Question: I have a large PDF file, and host in PHP server.
The PDF is "fast web view" enabled. I want user see the page 1 asap the PDF is start loading.
Refer to the solution from : <URL>
I refer to the solution to build a demo.
'''
<?php
include_once('pdfbyteserve.php');
byteserve('pdf/sample_large.pdf');
?>
'''
It is working in Chrome and Firefox, it display the page 1 asap, and continue to load.
But the IE 8 display keep loading and loading, and finally display this error too:

I understand this may the Adobe Reader problem, can I fix it? because most of my user is using IE 8 + Adobe Reader XI.
---
I have no idea what is going on, I am a fool in web development.
anyway I compare the apache log between IE and Chrome.
---
apache access log when IE request the page.
'''
::1 - - [16/Jul/2014:10:58:07 +0800] "GET /PhpProject1/index.php HTTP/1.1" 206 24821 "-" "Mozilla/4.0 (compatible; MSIE 7.0; Windows NT 6.1; Trident/4.0; SLCC2; .NET CLR 2.0.50727; .NET CLR 3.5.30729; .NET CLR 3.0.30729; Media Center PC 6.0; InfoPath.3)"
::1 - - [16/Jul/2014:10:58:07 +0800] "GET /PhpProject1/index.php HTTP/1.1" <PHONE> "-" "Mozilla/4.0 (compatible; MSIE 7.0; Windows NT 6.1; Trident/4.0; SLCC2; .NET CLR 2.0.50727; .NET CLR 3.5.30729; .NET CLR 3.0.30729; Media Center PC 6.0; InfoPath.3)"
::1 - - [16/Jul/2014:10:58:07 +0800] "GET /PhpProject1/index.php HTTP/1.1" 206 16392 "-" "Mozilla/4.0 (compatible; MSIE 7.0; Windows NT 6.1; Trident/4.0; SLCC2; .NET CLR 2.0.50727; .NET CLR 3.5.30729; .NET CLR 3.0.30729; Media Center PC 6.0; InfoPath.3)"
::1 - - [16/Jul/2014:10:58:07 +0800] "GET /PhpProject1/index.php HTTP/1.1" <PHONE> "-" "Mozilla/4.0 (compatible; MSIE 7.0; Windows NT 6.1; Trident/4.0; SLCC2; .NET CLR 2.0.50727; .NET CLR 3.5.30729; .NET CLR 3.0.30729; Media Center PC 6.0; InfoPath.3)"
::1 - - [16/Jul/2014:10:58:07 +0800] "GET /PhpProject1/index.php HTTP/1.1" <PHONE> "-" "Mozilla/4.0 (compatible; MSIE 7.0; Windows NT 6.1; Trident/4.0; SLCC2; .NET CLR 2.0.50727; .NET CLR 3.5.30729; .NET CLR 3.0.30729; Media Center PC 6.0; InfoPath.3)"
::1 - - [16/Jul/2014:10:58:07 +0800] "GET /PhpProject1/index.php HTTP/1.1" 206 16392 "-" "Mozilla/4.0 (compatible; MSIE 7.0; Windows NT 6.1; Trident/4.0; SLCC2; .NET CLR 2.0.50727; .NET CLR 3.5.30729; .NET CLR 3.0.30729; Media Center PC 6.0; InfoPath.3)"
::1 - - [16/Jul/2014:10:58:07 +0800] "GET /PhpProject1/index.php HTTP/1.1" 206 16392 "-" "Mozilla/4.0 (compatible; MSIE 7.0; Windows NT 6.1; Trident/4.0; SLCC2; .NET CLR 2.0.50727; .NET CLR 3.5.30729; .NET CLR 3.0.30729; Media Center PC 6.0; InfoPath.3)"
::1 - - [16/Jul/2014:10:58:07 +0800] "GET /PhpProject1/index.php HTTP/1.1" 206 14344 "-" "Mozilla/4.0 (compatible; MSIE 7.0; Windows NT 6.1; Trident/4.0; SLCC2; .NET CLR 2.0.50727; .NET CLR 3.5.30729; .NET CLR 3.0.30729; Media Center PC 6.0; InfoPath.3)"
::1 - - [16/Jul/2014:10:58:07 +0800] "GET /PhpProject1/index.php HTTP/1.1" 206 13832 "-" "Mozilla/4.0 (compatible; MSIE 7.0; Windows NT 6.1; Trident/4.0; SLCC2; .NET CLR 2.0.50727; .NET CLR 3.5.30729; .NET CLR 3.0.30729; Media Center PC 6.0; InfoPath.3)"
::1 - - [16/Jul/2014:10:58:07 +0800] "GET /PhpProject1/index.php HTTP/1.1" 206 16392 "-" "Mozilla/4.0 (compatible; MSIE 7.0; Windows NT 6.1; Trident/4.0; SLCC2; .NET CLR 2.0.50727; .NET CLR 3.5.30729; .NET CLR 3.0.30729; Media Center PC 6.0; InfoPath.3)"
::1 - - [16/Jul/2014:10:58:07 +0800] "GET /PhpProject1/index.php HTTP/1.1" 206 16392 "-" "Mozilla/4.0 (compatible; MSIE 7.0; Windows NT 6.1; Trident/4.0; SLCC2; .NET CLR 2.0.50727; .NET CLR 3.5.30729; .NET CLR 3.0.30729; Media Center PC 6.0; InfoPath.3)"
::1 - - [16/Jul/2014:10:58:07 +0800] "GET /PhpProject1/index.php HTTP/1.1" 206 16392 "-" "Mozilla/4.0 (compatible; MSIE 7.0; Windows NT 6.1; Trident/4.0; SLCC2; .NET CLR 2.0.50727; .NET CLR 3.5.30729; .NET CLR 3.0.30729; Media Center PC 6.0; InfoPath.3)"
::1 - - [16/Jul/2014:10:58:07 +0800] "GET /PhpProject1/index.php HTTP/1.1" 206 16392 "-" "Mozilla/4.0 (compatible; MSIE 7.0; Windows NT 6.1; Trident/4.0; SLCC2; .NET CLR 2.0.50727; .NET CLR 3.5.30729; .NET CLR 3.0.30729; Media Center PC 6.0; InfoPath.3)"
::1 - - [16/Jul/2014:10:58:07 +0800] "GET /PhpProject1/index.php HTTP/1.1" <PHONE> "-" "Mozilla/4.0 (compatible; MSIE 7.0; Windows NT 6.1; Trident/4.0; SLCC2; .NET CLR 2.0.50727; .NET CLR 3.5.30729; .NET CLR 3.0.30729; Media Center PC 6.0; InfoPath.3)"
::1 - - [16/Jul/2014:10:58:07 +0800] "GET /PhpProject1/index.php HTTP/1.1" 206 16392 "-" "Mozilla/4.0 (compatible; MSIE 7.0; Windows NT 6.1; Trident/4.0; SLCC2; .NET CLR 2.0.50727; .NET CLR 3.5.30729; .NET CLR 3.0.30729; Media Center PC 6.0; InfoPath.3)"
::1 - - [16/Jul/2014:10:58:07 +0800] "GET /PhpProject1/index.php HTTP/1.1" 206 16392 "-" "Mozilla/4.0 (compatible; MSIE 7.0; Windows NT 6.1; Trident/4.0; SLCC2; .NET CLR 2.0.50727; .NET CLR 3.5.30729; .NET CLR 3.0.30729; Media Center PC 6.0; InfoPath.3)"
::1 - - [16/Jul/2014:10:58:07 +0800] "GET /PhpProject1/index.php HTTP/1.1" <PHONE> "-" "Mozilla/4.0 (compatible; MSIE 7.0; Windows NT 6.1; Trident/4.0; SLCC2; .NET CLR 2.0.50727; .NET CLR 3.5.30729; .NET CLR 3.0.30729; Media Center PC 6.0; InfoPath.3)"
::1 - - [16/Jul/2014:10:58:07 +0800] "GET /PhpProject1/index.php HTTP/1.1" 206 16392 "-" "Mozilla/4.0 (compatible; MSIE 7.0; Windows NT 6.1; Trident/4.0; SLCC2; .NET CLR 2.0.50727; .NET CLR 3.5.30729; .NET CLR 3.0.30729; Media Center PC 6.0; InfoPath.3)"
::1 - - [16/Jul/2014:10:58:07 +0800] "GET /PhpProject1/index.php HTTP/1.1" 206 16392 "-" "Mozilla/4.0 (compatible; MSIE 7.0; Windows NT 6.1; Trident/4.0; SLCC2; .NET CLR 2.0.50727; .NET CLR 3.5.30729; .NET CLR 3.0.30729; Media Center PC 6.0; InfoPath.3)"
::1 - - [16/Jul/2014:10:58:05 +0800] "GET /PhpProject1/index.php HTTP/1.1" 200 <PHONE> "-" "Mozilla/4.0 (compatible; MSIE 7.0; Windows NT 6.1; Trident/4.0; SLCC2; .NET CLR 2.0.50727; .NET CLR 3.5.30729; .NET CLR 3.0.30729; Media Center PC 6.0; InfoPath.3)"
::1 - - [16/Jul/2014:10:58:07 +0800] "GET /PhpProject1/index.php HTTP/1.1" <PHONE> "-" "Mozilla/4.0 (compatible; MSIE 7.0; Windows NT 6.1; Trident/4.0; SLCC2; .NET CLR 2.0.50727; .NET CLR 3.5.30729; .NET CLR 3.0.30729; Media Center PC 6.0; InfoPath.3)"
::1 - - [16/Jul/2014:10:58:07 +0800] "GET /PhpProject1/index.php HTTP/1.1" 206 16392 "-" "Mozilla/4.0 (compatible; MSIE 7.0; Windows NT 6.1; Trident/4.0; SLCC2; .NET CLR 2.0.50727; .NET CLR 3.5.30729; .NET CLR 3.0.30729; Media Center PC 6.0; InfoPath.3)"
::1 - - [16/Jul/2014:10:58:07 +0800] "GET /PhpProject1/index.php HTTP/1.1" 206 16392 "-" "Mozilla/4.0 (compatible; MSIE 7.0; Windows NT 6.1; Trident/4.0; SLCC2; .NET CLR 2.0.50727; .NET CLR 3.5.30729; .NET CLR 3.0.30729; Media Center PC 6.0; InfoPath.3)"
::1 - - [16/Jul/2014:10:58:07 +0800] "GET /PhpProject1/index.php HTTP/1.1" 206 16392 "-" "Mozilla/4.0 (compatible; MSIE 7.0; Windows NT 6.1; Trident/4.0; SLCC2; .NET CLR 2.0.50727; .NET CLR 3.5.30729; .NET CLR 3.0.30729; Media Center PC 6.0; InfoPath.3)"
::1 - - [16/Jul/2014:10:58:07 +0800] "GET /PhpProject1/index.php HTTP/1.1" <PHONE> "-" "Mozilla/4.0 (compatible; MSIE 7.0; Windows NT 6.1; Trident/4.0; SLCC2; .NET CLR 2.0.50727; .NET CLR 3.5.30729; .NET CLR 3.0.30729; Media Center PC 6.0; InfoPath.3)"
::1 - - [16/Jul/2014:10:58:07 +0800] "GET /PhpProject1/index.php HTTP/1.1" <PHONE> "-" "Mozilla/4.0 (compatible; MSIE 7.0; Windows NT 6.1; Trident/4.0; SLCC2; .NET CLR 2.0.50727; .NET CLR 3.5.30729; .NET CLR 3.0.30729; Media Center PC 6.0; InfoPath.3)"
::1 - - [16/Jul/2014:10:58:07 +0800] "GET /PhpProject1/index.php HTTP/1.1" <PHONE> "-" "Mozilla/4.0 (compatible; MSIE 7.0; Windows NT 6.1; Trident/4.0; SLCC2; .NET CLR 2.0.50727; .NET CLR 3.5.30729; .NET CLR 3.0.30729; Media Center PC 6.0; InfoPath.3)"
::1 - - [16/Jul/2014:10:58:07 +0800] "GET /PhpProject1/index.php HTTP/1.1" 206 15368 "-" "Mozilla/4.0 (compatible; MSIE 7.0; Windows NT 6.1; Trident/4.0; SLCC2; .NET CLR 2.0.50727; .NET CLR 3.5.30729; .NET CLR 3.0.30729; Media Center PC 6.0; InfoPath.3)"
::1 - - [16/Jul/2014:10:58:07 +0800] "GET /PhpProject1/index.php HTTP/1.1" 206 16392 "-" "Mozilla/4.0 (compatible; MSIE 7.0; Windows NT 6.1; Trident/4.0; SLCC2; .NET CLR 2.0.50727; .NET CLR 3.5.30729; .NET CLR 3.0.30729; Media Center PC 6.0; InfoPath.3)"
::1 - - [16/Jul/2014:10:58:07 +0800] "GET /PhpProject1/index.php HTTP/1.1" <PHONE> "-" "Mozilla/4.0 (compatible; MSIE 7.0; Windows NT 6.1; Trident/4.0; SLCC2; .NET CLR 2.0.50727; .NET CLR 3.5.30729; .NET CLR 3.0.30729; Media Center PC 6.0; InfoPath.3)"
::1 - - [16/Jul/2014:10:58:07 +0800] "GET /PhpProject1/index.php HTTP/1.1" <PHONE> "-" "Mozilla/4.0 (compatible; MSIE 7.0; Windows NT 6.1; Trident/4.0; SLCC2; .NET CLR 2.0.50727; .NET CLR 3.5.30729; .NET CLR 3.0.30729; Media Center PC 6.0; InfoPath.3)"
::1 - - [16/Jul/2014:10:58:07 +0800] "GET /PhpProject1/index.php HTTP/1.1" 206 16392 "-" "Mozilla/4.0 (compatible; MSIE 7.0; Windows NT 6.1; Trident/4.0; SLCC2; .NET CLR 2.0.50727; .NET CLR 3.5.30729; .NET CLR 3.0.30729; Media Center PC 6.0; InfoPath.3)"
::1 - - [16/Jul/2014:10:58:07 +0800] "GET /PhpProject1/index.php HTTP/1.1" 206 16392 "-" "Mozilla/4.0 (compatible; MSIE 7.0; Windows NT 6.1; Trident/4.0; SLCC2; .NET CLR 2.0.50727; .NET CLR 3.5.30729; .NET CLR 3.0.30729; Media Center PC 6.0; InfoPath.3)"
::1 - - [16/Jul/2014:10:58:07 +0800] "GET /PhpProject1/index.php HTTP/1.1" <PHONE> "-" "Mozilla/4.0 (compatible; MSIE 7.0; Windows NT 6.1; Trident/4.0; SLCC2; .NET CLR 2.0.50727; .NET CLR 3.5.30729; .NET CLR 3.0.30729; Media Center PC 6.0; InfoPath.3)"
::1 - - [16/Jul/2014:10:58:07 +0800] "GET /PhpProject1/index.php HTTP/1.1" <PHONE> "-" "Mozilla/4.0 (compatible; MSIE 7.0; Windows NT 6.1; Trident/4.0; SLCC2; .NET CLR 2.0.50727; .NET CLR 3.5.30729; .NET CLR 3.0.30729; Media Center PC 6.0; InfoPath.3)"
::1 - - [16/Jul/2014:10:58:07 +0800] "GET /PhpProject1/index.php HTTP/1.1" 206 16392 "-" "Mozilla/4.0 (compatible; MSIE 7.0; Windows NT 6.1; Trident/4.0; SLCC2; .NET CLR 2.0.50727; .NET CLR 3.5.30729; .NET CLR 3.0.30729; Media Center PC 6.0; InfoPath.3)"
::1 - - [16/Jul/2014:10:58:07 +0800] "GET /PhpProject1/index.php HTTP/1.1" 206 16392 "-" "Mozilla/4.0 (compatible; MSIE 7.0; Windows NT 6.1; Trident/4.0; SLCC2; .NET CLR 2.0.50727; .NET CLR 3.5.30729; .NET CLR 3.0.30729; Media Center PC 6.0; InfoPath.3)"
::1 - - [16/Jul/2014:10:58:07 +0800] "GET /PhpProject1/index.php HTTP/1.1" <PHONE> "-" "Mozilla/4.0 (compatible; MSIE 7.0; Windows NT 6.1; Trident/4.0; SLCC2; .NET CLR 2.0.50727; .NET CLR 3.5.30729; .NET CLR 3.0.30729; Media Center PC 6.0; InfoPath.3)"
::1 - - [16/Jul/2014:10:58:07 +0800] "GET /PhpProject1/index.php HTTP/1.1" <PHONE> "-" "Mozilla/4.0 (compatible; MSIE 7.0; Windows NT 6.1; Trident/4.0; SLCC2; .NET CLR 2.0.50727; .NET CLR 3.5.30729; .NET CLR 3.0.30729; Media Center PC 6.0; InfoPath.3)"
::1 - - [16/Jul/2014:10:58:07 +0800] "GET /PhpProject1/index.php HTTP/1.1" 206 16392 "-" "Mozilla/4.0 (compatible; MSIE 7.0; Windows NT 6.1; Trident/4.0; SLCC2; .NET CLR 2.0.50727; .NET CLR 3.5.30729; .NET CLR 3.0.30729; Media Center PC 6.0; InfoPath.3)"
::1 - - [16/Jul/2014:10:58:07 +0800] "GET /PhpProject1/index.php HTTP/1.1" 206 16392 "-" "Mozilla/4.0 (compatible; MSIE 7.0; Windows NT 6.1; Trident/4.0; SLCC2; .NET CLR 2.0.50727; .NET CLR 3.5.30729; .NET CLR 3.0.30729; Media Center PC 6.0; InfoPath.3)"
::1 - - [16/Jul/2014:10:58:07 +0800] "GET /PhpProject1/index.php HTTP/1.1" <PHONE> "-" "Mozilla/4.0 (compatible; MSIE 7.0; Windows NT 6.1; Trident/4.0; SLCC2; .NET CLR 2.0.50727; .NET CLR 3.5.30729; .NET CLR 3.0.30729; Media Center PC 6.0; InfoPath.3)"
::1 - - [16/Jul/2014:10:58:07 +0800] "GET /PhpProject1/index.php HTTP/1.1" <PHONE> "-" "Mozilla/4.0 (compatible; MSIE 7.0; Windows NT 6.1; Trident/4.0; SLCC2; .NET CLR 2.0.50727; .NET CLR 3.5.30729; .NET CLR 3.0.30729; Media Center PC 6.0; InfoPath.3)"
::1 - - [16/Jul/2014:10:58:07 +0800] "GET /PhpProject1/index.php HTTP/1.1" <PHONE> "-" "Mozilla/4.0 (compatible; MSIE 7.0; Windows NT 6.1; Trident/4.0; SLCC2; .NET CLR 2.0.50727; .NET CLR 3.5.30729; .NET CLR 3.0.30729; Media Center PC 6.0; InfoPath.3)"
::1 - - [16/Jul/2014:10:58:07 +0800] "GET /PhpProject1/index.php HTTP/1.1" 206 16392 "-" "Mozilla/4.0 (compatible; MSIE 7.0; Windows NT 6.1; Trident/4.0; SLCC2; .NET CLR 2.0.50727; .NET CLR 3.5.30729; .NET CLR 3.0.30729; Media Center PC 6.0; InfoPath.3)"
::1 - - [16/Jul/2014:10:58:07 +0800] "GET /PhpProject1/index.php HTTP/1.1" 206 16392 "-" "Mozilla/4.0 (compatible; MSIE 7.0; Windows NT 6.1; Trident/4.0; SLCC2; .NET CLR 2.0.50727; .NET CLR 3.5.30729; .NET CLR 3.0.30729; Media Center PC 6.0; InfoPath.3)"
::1 - - [16/Jul/2014:10:58:07 +0800] "GET /PhpProject1/index.php HTTP/1.1" 206 520 "-" "Mozilla/4.0 (compatible; MSIE 7.0; Windows NT 6.1; Trident/4.0; SLCC2; .NET CLR 2.0.50727; .NET CLR 3.5.30729; .NET CLR 3.0.30729; Media Center PC 6.0; InfoPath.3)"
::1 - - [16/Jul/2014:10:58:07 +0800] "GET /PhpProject1/index.php HTTP/1.1" <PHONE> "-" "Mozilla/4.0 (compatible; MSIE 7.0; Windows NT 6.1; Trident/4.0; SLCC2; .NET CLR 2.0.50727; .NET CLR 3.5.30729; .NET CLR 3.0.30729; Media Center PC 6.0; InfoPath.3)"
::1 - - [16/Jul/2014:10:58:07 +0800] "GET /PhpProject1/index.php HTTP/1.1" <PHONE> "-" "Mozilla/4.0 (compatible; MSIE 7.0; Windows NT 6.1; Trident/4.0; SLCC2; .NET CLR 2.0.50727; .NET CLR 3.5.30729; .NET CLR 3.0.30729; Media Center PC 6.0; InfoPath.3)"
::1 - - [16/Jul/2014:10:58:07 +0800] "GET /PhpProject1/index.php HTTP/1.1" 206 16392 "-" "Mozilla/4.0 (compatible; MSIE 7.0; Windows NT 6.1; Trident/4.0; SLCC2; .NET CLR 2.0.50727; .NET CLR 3.5.30729; .NET CLR 3.0.30729; Media Center PC 6.0; InfoPath.3)"
::1 - - [16/Jul/2014:10:58:07 +0800] "GET /PhpProject1/index.php HTTP/1.1" 206 16392 "-" "Mozilla/4.0 (compatible; MSIE 7.0; Windows NT 6.1; Trident/4.0; SLCC2; .NET CLR 2.0.50727; .NET CLR 3.5.30729; .NET CLR 3.0.30729; Media Center PC 6.0; InfoPath.3)"
::1 - - [16/Jul/2014:10:58:07 +0800] "GET /PhpProject1/index.php HTTP/1.1" <PHONE> "-" "Mozilla/4.0 (compatible; MSIE 7.0; Windows NT 6.1; Trident/4.0; SLCC2; .NET CLR 2.0.50727; .NET CLR 3.5.30729; .NET CLR 3.0.30729; Media Center PC 6.0; InfoPath.3)"
::1 - - [16/Jul/2014:10:58:07 +0800] "GET /PhpProject1/index.php HTTP/1.1" 206 16392 "-" "Mozilla/4.0 (compatible; MSIE 7.0; Windows NT 6.1; Trident/4.0; SLCC2; .NET CLR 2.0.50727; .NET CLR 3.5.30729; .NET CLR 3.0.30729; Media Center PC 6.0; InfoPath.3)"
'''
---
apache access log when Chrome request the page.
'''
::1 - - [16/Jul/2014:11:08:12 +0800] "GET /PhpProject1/index.php HTTP/1.1" 200 <PHONE> "-" "Mozilla/5.0 (Windows NT 6.1) AppleWebKit/537.36 (KHTML, like Gecko) Chrome/35.0.1916.153 Safari/537.36"
::1 - - [16/Jul/2014:11:08:19 +0800] "GET /PhpProject1/index.php HTTP/1.1" 206 32776 "http://localhost/PhpProject1/index.php" "Mozilla/5.0 (Windows NT 6.1) AppleWebKit/537.36 (KHTML, like Gecko) Chrome/35.0.1916.153 Safari/537.36"
::1 - - [16/Jul/2014:11:08:19 +0800] "GET /PhpProject1/index.php HTTP/1.1" <PHONE> "http://localhost/PhpProject1/index.php" "Mozilla/5.0 (Windows NT 6.1) AppleWebKit/537.36 (KHTML, like Gecko) Chrome/35.0.1916.153 Safari/537.36"
::1 - - [16/Jul/2014:11:08:19 +0800] "GET /PhpProject1/index.php HTTP/1.1" 206 32776 "http://localhost/PhpProject1/index.php" "Mozilla/5.0 (Windows NT 6.1) AppleWebKit/537.36 (KHTML, like Gecko) Chrome/35.0.1916.153 Safari/537.36"
::1 - - [16/Jul/2014:11:08:19 +0800] "GET /PhpProject1/index.php HTTP/1.1" 206 32776 "http://localhost/PhpProject1/index.php" "Mozilla/5.0 (Windows NT 6.1) AppleWebKit/537.36 (KHTML, like Gecko) Chrome/35.0.1916.153 Safari/537.36"
::1 - - [16/Jul/2014:11:08:21 +0800] "GET /PhpProject1/index.php HTTP/1.1" 206 32776 "http://localhost/PhpProject1/index.php" "Mozilla/5.0 (Windows NT 6.1) AppleWebKit/537.36 (KHTML, like Gecko) Chrome/35.0.1916.153 Safari/537.36"
::1 - - [16/Jul/2014:11:08:21 +0800] "GET /PhpProject1/index.php HTTP/1.1" 206 32776 "http://localhost/PhpProject1/index.php" "Mozilla/5.0 (Windows NT 6.1) AppleWebKit/537.36 (KHTML, like Gecko) Chrome/35.0.1916.153 Safari/537.36"
::1 - - [16/Jul/2014:11:08:21 +0800] "GET /PhpProject1/index.php HTTP/1.1" 206 32776 "http://localhost/PhpProject1/index.php" "Mozilla/5.0 (Windows NT 6.1) AppleWebKit/537.36 (KHTML, like Gecko) Chrome/35.0.1916.153 Safari/537.36"
::1 - - [16/Jul/2014:11:08:21 +0800] "GET /PhpProject1/index.php HTTP/1.1" 206 32776 "http://localhost/PhpProject1/index.php" "Mozilla/5.0 (Windows NT 6.1) AppleWebKit/537.36 (KHTML, like Gecko) Chrome/35.0.1916.153 Safari/537.36"
::1 - - [16/Jul/2014:11:08:21 +0800] "GET /PhpProject1/index.php HTTP/1.1" 206 32776 "http://localhost/PhpProject1/index.php" "Mozilla/5.0 (Windows NT 6.1) AppleWebKit/537.36 (KHTML, like Gecko) Chrome/35.0.1916.153 Safari/537.36"
::1 - - [16/Jul/2014:11:08:21 +0800] "GET /PhpProject1/index.php HTTP/1.1" 206 32776 "http://localhost/PhpProject1/index.php" "Mozilla/5.0 (Windows NT 6.1) AppleWebKit/537.36 (KHTML, like Gecko) Chrome/35.0.1916.153 Safari/537.36"
::1 - - [16/Jul/2014:11:08:21 +0800] "GET /PhpProject1/index.php HTTP/1.1" 206 32776 "http://localhost/PhpProject1/index.php" "Mozilla/5.0 (Windows NT 6.1) AppleWebKit/537.36 (KHTML, like Gecko) Chrome/35.0.1916.153 Safari/537.36"
::1 - - [16/Jul/2014:11:08:21 +0800] "GET /PhpProject1/index.php HTTP/1.1" 206 65544 "http://localhost/PhpProject1/index.php" "Mozilla/5.0 (Windows NT 6.1) AppleWebKit/537.36 (KHTML, like Gecko) Chrome/35.0.1916.153 Safari/537.36"
::1 - - [16/Jul/2014:11:08:21 +0800] "GET /PhpProject1/index.php HTTP/1.1" 206 65544 "http://localhost/PhpProject1/index.php" "Mozilla/5.0 (Windows NT 6.1) AppleWebKit/537.36 (KHTML, like Gecko) Chrome/35.0.1916.153 Safari/537.36"
::1 - - [16/Jul/2014:11:08:21 +0800] "GET /PhpProject1/index.php HTTP/1.1" 206 65544 "http://localhost/PhpProject1/index.php" "Mozilla/5.0 (Windows NT 6.1) AppleWebKit/537.36 (KHTML, like Gecko) Chrome/35.0.1916.153 Safari/537.36"
::1 - - [16/Jul/2014:11:08:21 +0800] "GET /PhpProject1/index.php HTTP/1.1" 206 65544 "http://localhost/PhpProject1/index.php" "Mozilla/5.0 (Windows NT 6.1) AppleWebKit/537.36 (KHTML, like Gecko) Chrome/35.0.1916.153 Safari/537.36"
::1 - - [16/Jul/2014:11:08:21 +0800] "GET /PhpProject1/index.php HTTP/1.1" 206 65544 "http://localhost/PhpProject1/index.php" "Mozilla/5.0 (Windows NT 6.1) AppleWebKit/537.36 (KHTML, like Gecko) Chrome/35.0.1916.153 Safari/537.36"
::1 - - [16/Jul/2014:11:08:21 +0800] "GET /PhpProject1/index.php HTTP/1.1" 206 65544 "http://localhost/PhpProject1/index.php" "Mozilla/5.0 (Windows NT 6.1) AppleWebKit/537.36 (KHTML, like Gecko) Chrome/35.0.1916.153 Safari/537.36"
::1 - - [16/Jul/2014:11:08:21 +0800] "GET /PhpProject1/index.php HTTP/1.1" 206 65544 "http://localhost/PhpProject1/index.php" "Mozilla/5.0 (Windows NT 6.1) AppleWebKit/537.36 (KHTML, like Gecko) Chrome/35.0.1916.153 Safari/537.36"
::1 - - [16/Jul/2014:11:08:21 +0800] "GET /PhpProject1/index.php HTTP/1.1" 206 65544 "http://localhost/PhpProject1/index.php" "Mozilla/5.0 (Windows NT 6.1) AppleWebKit/537.36 (KHTML, like Gecko) Chrome/35.0.1916.153 Safari/537.36"
::1 - - [16/Jul/2014:11:08:21 +0800] "GET /PhpProject1/index.php HTTP/1.1" 206 65544 "http://localhost/PhpProject1/index.php" "Mozilla/5.0 (Windows NT 6.1) AppleWebKit/537.36 (KHTML, like Gecko) Chrome/35.0.1916.153 Safari/537.36"
::1 - - [16/Jul/2014:11:08:21 +0800] "GET /PhpProject1/index.php HTTP/1.1" 206 65544 "http://localhost/PhpProject1/index.php" "Mozilla/5.0 (Windows NT 6.1) AppleWebKit/537.36 (KHTML, like Gecko) Chrome/35.0.1916.153 Safari/537.36"
::1 - - [16/Jul/2014:11:08:21 +0800] "GET /PhpProject1/index.php HTTP/1.1" 206 131080 "http://localhost/PhpProject1/index.php" "Mozilla/5.0 (Windows NT 6.1) AppleWebKit/537.36 (KHTML, like Gecko) Chrome/35.0.1916.153 Safari/537.36"
::1 - - [16/Jul/2014:11:08:21 +0800] "GET /PhpProject1/index.php HTTP/1.1" 206 131080 "http://localhost/PhpProject1/index.php" "Mozilla/5.0 (Windows NT 6.1) AppleWebKit/537.36 (KHTML, like Gecko) Chrome/35.0.1916.153 Safari/537.36"
::1 - - [16/Jul/2014:11:08:21 +0800] "GET /PhpProject1/index.php HTTP/1.1" 206 131080 "http://localhost/PhpProject1/index.php" "Mozilla/5.0 (Windows NT 6.1) AppleWebKit/537.36 (KHTML, like Gecko) Chrome/35.0.1916.153 Safari/537.36"
::1 - - [16/Jul/2014:11:08:21 +0800] "GET /PhpProject1/index.php HTTP/1.1" 206 131080 "http://localhost/PhpProject1/index.php" "Mozilla/5.0 (Windows NT 6.1) AppleWebKit/537.36 (KHTML, like Gecko) Chrome/35.0.1916.153 Safari/537.36"
::1 - - [16/Jul/2014:11:08:21 +0800] "GET /PhpProject1/index.php HTTP/1.1" 206 131080 "http://localhost/PhpProject1/index.php" "Mozilla/5.0 (Windows NT 6.1) AppleWebKit/537.36 (KHTML, like Gecko) Chrome/35.0.1916.153 Safari/537.36"
::1 - - [16/Jul/2014:11:08:21 +0800] "GET /PhpProject1/index.php HTTP/1.1" 206 131080 "http://localhost/PhpProject1/index.php" "Mozilla/5.0 (Windows NT 6.1) AppleWebKit/537.36 (KHTML, like Gecko) Chrome/35.0.1916.153 Safari/537.36"
::1 - - [16/Jul/2014:11:08:21 +0800] "GET /PhpProject1/index.php HTTP/1.1" 206 131080 "http://localhost/PhpProject1/index.php" "Mozilla/5.0 (Windows NT 6.1) AppleWebKit/537.36 (KHTML, like Gecko) Chrome/35.0.1916.153 Safari/537.36"
::1 - - [16/Jul/2014:11:08:21 +0800] "GET /PhpProject1/index.php HTTP/1.1" 206 131080 "http://localhost/PhpProject1/index.php" "Mozilla/5.0 (Windows NT 6.1) AppleWebKit/537.36 (KHTML, like Gecko) Chrome/35.0.1916.153 Safari/537.36"
::1 - - [16/Jul/2014:11:08:21 +0800] "GET /PhpProject1/index.php HTTP/1.1" 206 131080 "http://localhost/PhpProject1/index.php" "Mozilla/5.0 (Windows NT 6.1) AppleWebKit/537.36 (KHTML, like Gecko) Chrome/35.0.1916.153 Safari/537.36"
::1 - - [16/Jul/2014:11:08:21 +0800] "GET /PhpProject1/index.php HTTP/1.1" 206 131080 "http://localhost/PhpProject1/index.php" "Mozilla/5.0 (Windows NT 6.1) AppleWebKit/537.36 (KHTML, like Gecko) Chrome/35.0.1916.153 Safari/537.36"
::1 - - [16/Jul/2014:11:08:21 +0800] "GET /PhpProject1/index.php HTTP/1.1" 206 262152 "http://localhost/PhpProject1/index.php" "Mozilla/5.0 (Windows NT 6.1) AppleWebKit/537.36 (KHTML, like Gecko) Chrome/35.0.1916.153 Safari/537.36"
::1 - - [16/Jul/2014:11:08:21 +0800] "GET /PhpProject1/index.php HTTP/1.1" 206 262152 "http://localhost/PhpProject1/index.php" "Mozilla/5.0 (Windows NT 6.1) AppleWebKit/537.36 (KHTML, like Gecko) Chrome/35.0.1916.153 Safari/537.36"
::1 - - [16/Jul/2014:11:08:21 +0800] "GET /PhpProject1/index.php HTTP/1.1" 206 262152 "http://localhost/PhpProject1/index.php" "Mozilla/5.0 (Windows NT 6.1) AppleWebKit/537.36 (KHTML, like Gecko) Chrome/35.0.1916.153 Safari/537.36"
::1 - - [16/Jul/2014:11:08:21 +0800] "GET /PhpProject1/index.php HTTP/1.1" 206 262152 "http://localhost/PhpProject1/index.php" "Mozilla/5.0 (Windows NT 6.1) AppleWebKit/537.36 (KHTML, like Gecko) Chrome/35.0.1916.153 Safari/537.36"
::1 - - [16/Jul/2014:11:08:21 +0800] "GET /PhpProject1/index.php HTTP/1.1" 206 262152 "http://localhost/PhpProject1/index.php" "Mozilla/5.0 (Windows NT 6.1) AppleWebKit/537.36 (KHTML, like Gecko) Chrome/35.0.1916.153 Safari/537.36"
::1 - - [16/Jul/2014:11:08:21 +0800] "GET /PhpProject1/index.php HTTP/1.1" 206 262152 "http://localhost/PhpProject1/index.php" "Mozilla/5.0 (Windows NT 6.1) AppleWebKit/537.36 (KHTML, like Gecko) Chrome/35.0.1916.153 Safari/537.36"
::1 - - [16/Jul/2014:11:08:21 +0800] "GET /PhpProject1/index.php HTTP/1.1" 206 262152 "http://localhost/PhpProject1/index.php" "Mozilla/5.0 (Windows NT 6.1) AppleWebKit/537.36 (KHTML, like Gecko) Chrome/35.0.1916.153 Safari/537.36"
::1 - - [16/Jul/2014:11:08:21 +0800] "GET /PhpProject1/index.php HTTP/1.1" 206 262152 "http://localhost/PhpProject1/index.php" "Mozilla/5.0 (Windows NT 6.1) AppleWebKit/537.36 (KHTML, like Gecko) Chrome/35.0.1916.153 Safari/537.36"
::1 - - [16/Jul/2014:11:08:21 +0800] "GET /PhpProject1/index.php HTTP/1.1" 206 262152 "http://localhost/PhpProject1/index.php" "Mozilla/5.0 (Windows NT 6.1) AppleWebKit/537.36 (KHTML, like Gecko) Chrome/35.0.1916.153 Safari/537.36"
::1 - - [16/Jul/2014:11:08:21 +0800] "GET /PhpProject1/index.php HTTP/1.1" 206 262152 "http://localhost/PhpProject1/index.php" "Mozilla/5.0 (Windows NT 6.1) AppleWebKit/537.36 (KHTML, like Gecko) Chrome/35.0.1916.153 Safari/537.36"
::1 - - [16/Jul/2014:11:08:21 +0800] "GET /PhpProject1/index.php HTTP/1.1" 206 524296 "http://localhost/PhpProject1/index.php" "Mozilla/5.0 (Windows NT 6.1) AppleWebKit/537.36 (KHTML, like Gecko) Chrome/35.0.1916.153 Safari/537.36"
::1 - - [16/Jul/2014:11:08:22 +0800] "GET /PhpProject1/index.php HTTP/1.1" 206 524296 "http://localhost/PhpProject1/index.php" "Mozilla/5.0 (Windows NT 6.1) AppleWebKit/537.36 (KHTML, like Gecko) Chrome/35.0.1916.153 Safari/537.36"
::1 - - [16/Jul/2014:11:08:22 +0800] "GET /PhpProject1/index.php HTTP/1.1" 206 524296 "http://localhost/PhpProject1/index.php" "Mozilla/5.0 (Windows NT 6.1) AppleWebKit/537.36 (KHTML, like Gecko) Chrome/35.0.1916.153 Safari/537.36"
::1 - - [16/Jul/2014:11:08:22 +0800] "GET /PhpProject1/index.php HTTP/1.1" 206 524296 "http://localhost/PhpProject1/index.php" "Mozilla/5.0 (Windows NT 6.1) AppleWebKit/537.36 (KHTML, like Gecko) Chrome/35.0.1916.153 Safari/537.36"
::1 - - [16/Jul/2014:11:08:22 +0800] "GET /PhpProject1/index.php HTTP/1.1" 206 524296 "http://localhost/PhpProject1/index.php" "Mozilla/5.0 (Windows NT 6.1) AppleWebKit/537.36 (KHTML, like Gecko) Chrome/35.0.1916.153 Safari/537.36"
::1 - - [16/Jul/2014:11:08:22 +0800] "GET /PhpProject1/index.php HTTP/1.1" 206 524296 "http://localhost/PhpProject1/index.php" "Mozilla/5.0 (Windows NT 6.1) AppleWebKit/537.36 (KHTML, like Gecko) Chrome/35.0.1916.153 Safari/537.36"
::1 - - [16/Jul/2014:11:08:22 +0800] "GET /PhpProject1/index.php HTTP/1.1" 206 524296 "http://localhost/PhpProject1/index.php" "Mozilla/5.0 (Windows NT 6.1) AppleWebKit/537.36 (KHTML, like Gecko) Chrome/35.0.1916.153 Safari/537.36"
::1 - - [16/Jul/2014:11:08:23 +0800] "GET /PhpProject1/index.php HTTP/1.1" 206 524296 "http://localhost/PhpProject1/index.php" "Mozilla/5.0 (Windows NT 6.1) AppleWebKit/537.36 (KHTML, like Gecko) Chrome/35.0.1916.153 Safari/537.36"
::1 - - [16/Jul/2014:11:08:23 +0800] "GET /PhpProject1/index.php HTTP/1.1" 206 524296 "http://localhost/PhpProject1/index.php" "Mozilla/5.0 (Windows NT 6.1) AppleWebKit/537.36 (KHTML, like Gecko) Chrome/35.0.1916.153 Safari/537.36"
::1 - - [16/Jul/2014:11:08:23 +0800] "GET /PhpProject1/index.php HTTP/1.1" 206 524296 "http://localhost/PhpProject1/index.php" "Mozilla/5.0 (Windows NT 6.1) AppleWebKit/537.36 (KHTML, like Gecko) Chrome/35.0.1916.153 Safari/537.36"
::1 - - [16/Jul/2014:11:08:23 +0800] "GET /PhpProject1/index.php HTTP/1.1" <PHONE> "http://localhost/PhpProject1/index.php" "Mozilla/5.0 (Windows NT 6.1) AppleWebKit/537.36 (KHTML, like Gecko) Chrome/35.0.1916.153 Safari/537.36"
::1 - - [16/Jul/2014:11:08:23 +0800] "GET /PhpProject1/index.php HTTP/1.1" <PHONE> "http://localhost/PhpProject1/index.php" "Mozilla/5.0 (Windows NT 6.1) AppleWebKit/537.36 (KHTML, like Gecko) Chrome/35.0.1916.153 Safari/537.36"
::1 - - [16/Jul/2014:11:08:23 +0800] "GET /PhpProject1/index.php HTTP/1.1" <PHONE> "http://localhost/PhpProject1/index.php" "Mozilla/5.0 (Windows NT 6.1) AppleWebKit/537.36 (KHTML, like Gecko) Chrome/35.0.1916.153 Safari/537.36"
::1 - - [16/Jul/2014:11:08:23 +0800] "GET /PhpProject1/index.php HTTP/1.1" <PHONE> "http://localhost/PhpProject1/index.php" "Mozilla/5.0 (Windows NT 6.1) AppleWebKit/537.36 (KHTML, like Gecko) Chrome/35.0.1916.153 Safari/537.36"
::1 - - [16/Jul/2014:11:08:23 +0800] "GET /PhpProject1/index.php HTTP/1.1" <PHONE> "http://localhost/PhpProject1/index.php" "Mozilla/5.0 (Windows NT 6.1) AppleWebKit/537.36 (KHTML, like Gecko) Chrome/35.0.1916.153 Safari/537.36"
'''
---
I observed that, both IE and Chrome will get 200 first and then 206.
200 with the total filesize (in my case is about 17MBytes)
then with a series of 206, with the partial size, the partial size pattern is different, why?
---
Now, I just use the netbeans debugger to trace what is going on, when using IE 8, the Adobe Reader error will popup when running this code:
'''
else{
//no byteserving
header("Accept-Ranges: bytes");
header("Content-Length: $filesize");
header("Content-Type: application/pdf");
readfile($filename);
}
'''
I still trying to understand what is the problem......
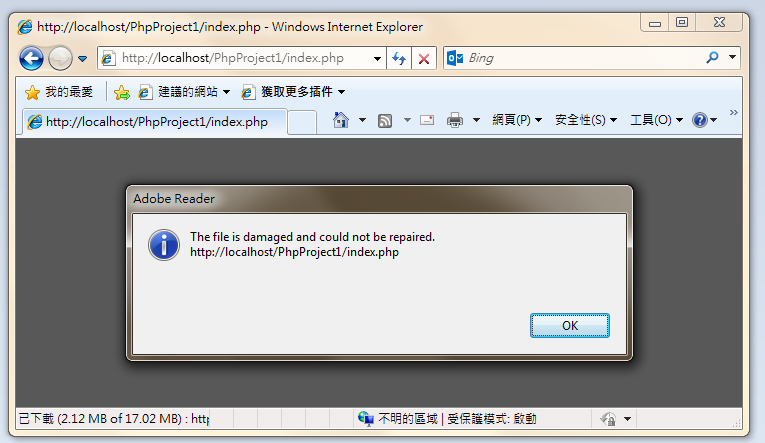
Answer: WHAT A FOOL I AM!!!!!
'''
xxxxxxxxx<?php
include_once('pdfbyteserve.php');
byteserve('pdf/sample_large.pdf');
?>
'''
Finally, I discover my demo fail, because my demo code send extra spaces (XXXXXXXX), which corrupt the pdf. I am very sorry and regret I waste a whole day.